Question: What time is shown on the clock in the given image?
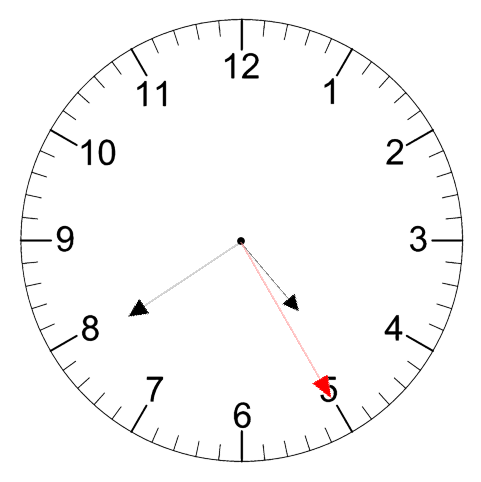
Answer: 04:39:25